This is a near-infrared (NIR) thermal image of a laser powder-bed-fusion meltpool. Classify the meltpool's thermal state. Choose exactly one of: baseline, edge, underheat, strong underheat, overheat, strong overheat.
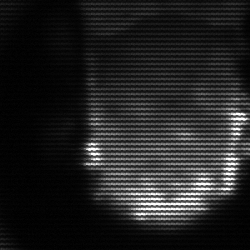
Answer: baseline